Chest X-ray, AP view. Patient: 34 years old, sex M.
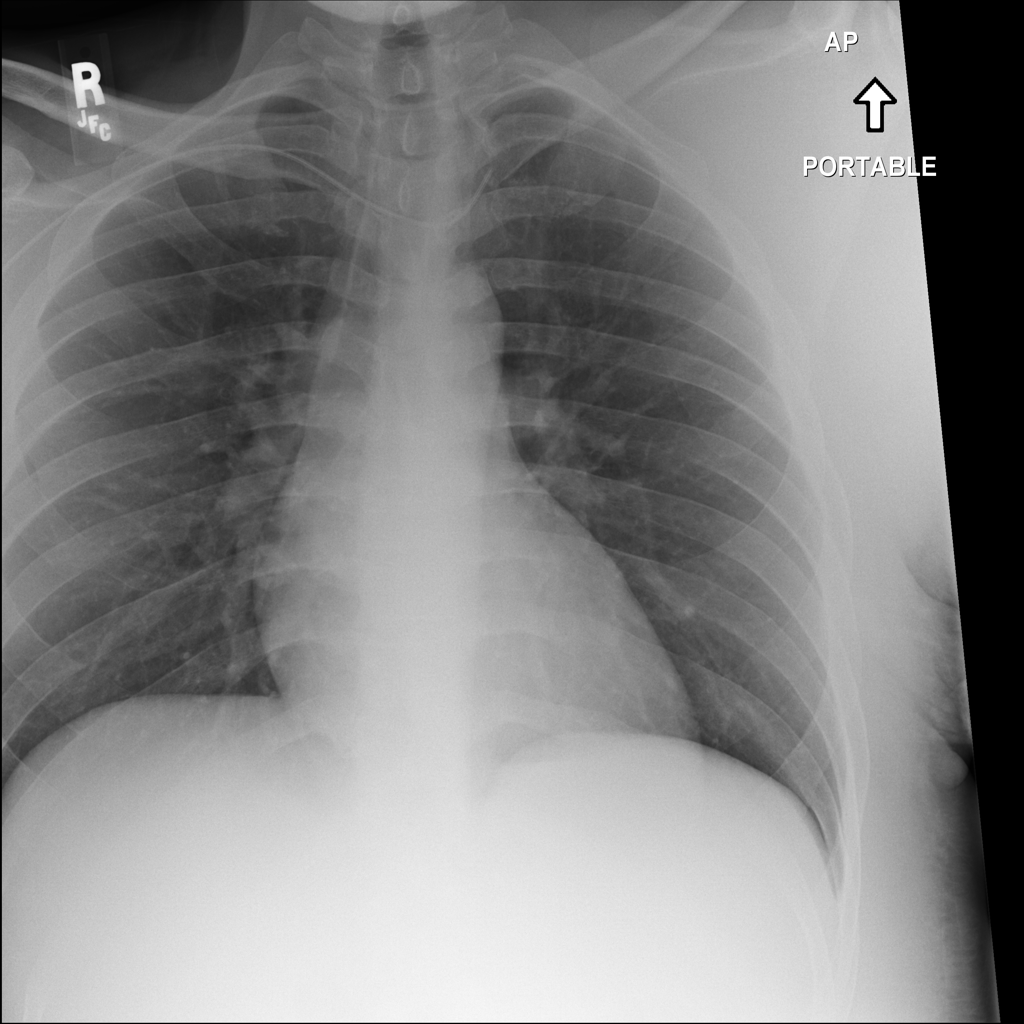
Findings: No Finding